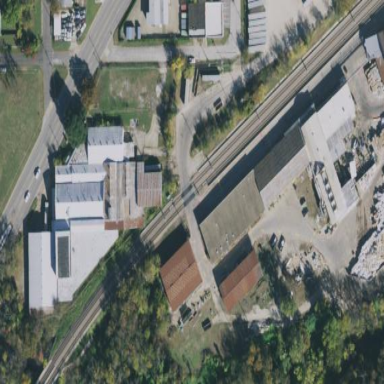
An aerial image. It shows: Warehouse.